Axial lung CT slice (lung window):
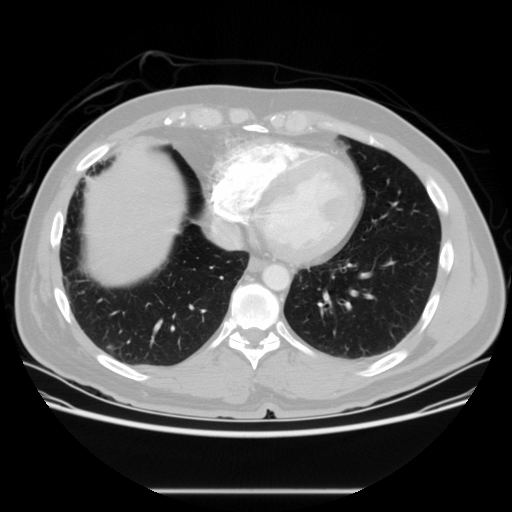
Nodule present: yes
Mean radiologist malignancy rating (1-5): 2.75